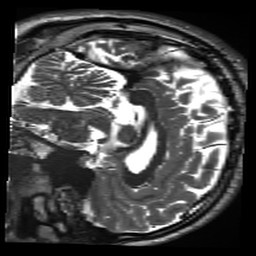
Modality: inplaneT2
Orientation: sagittal
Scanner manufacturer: siemens
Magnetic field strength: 3 T
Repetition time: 11 s
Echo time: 0.059 s